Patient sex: F
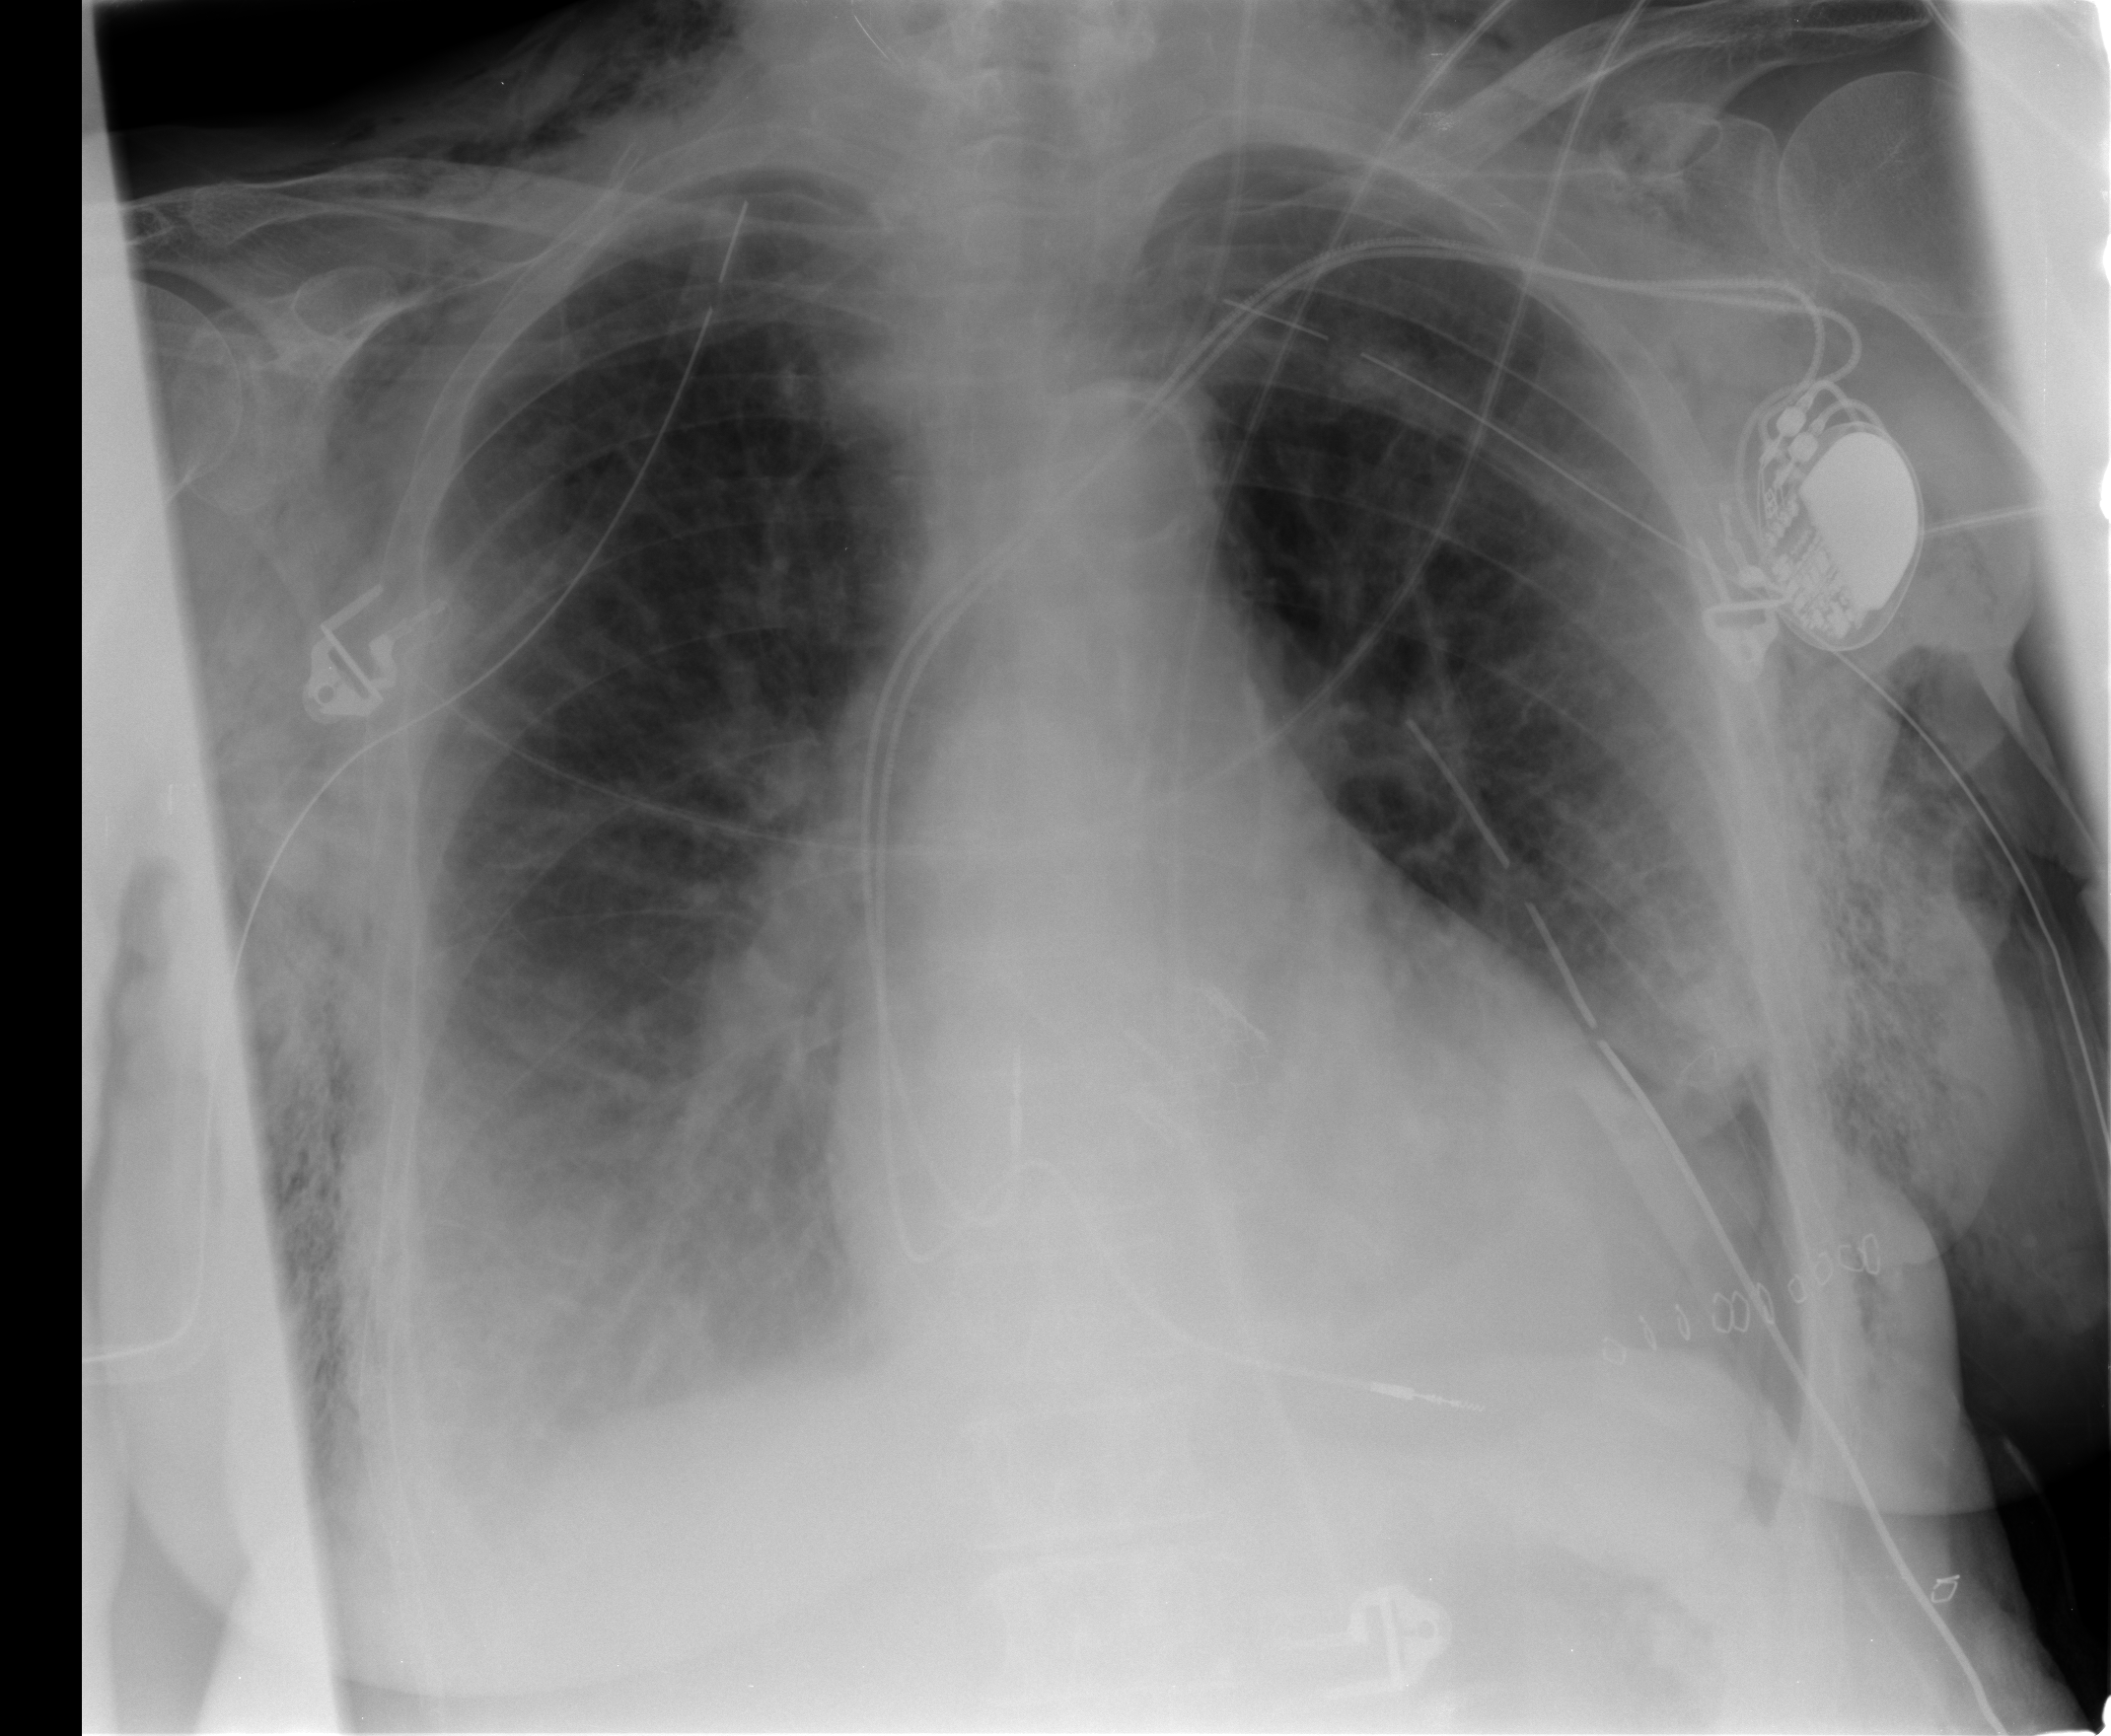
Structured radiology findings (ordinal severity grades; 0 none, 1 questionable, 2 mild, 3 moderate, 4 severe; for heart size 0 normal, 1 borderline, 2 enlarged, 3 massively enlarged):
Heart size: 0
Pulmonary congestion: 0
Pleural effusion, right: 1
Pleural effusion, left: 0
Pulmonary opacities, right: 0
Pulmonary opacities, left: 0
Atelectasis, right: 2
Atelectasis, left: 2